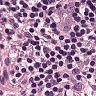
Metastatic tissue present: yes